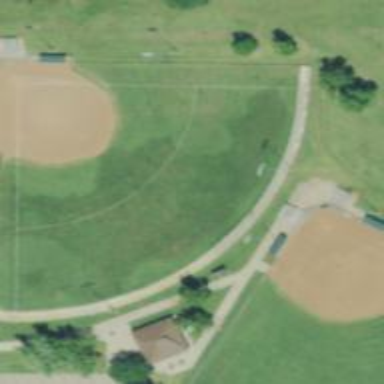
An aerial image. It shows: Baseball pitch for leisure land.